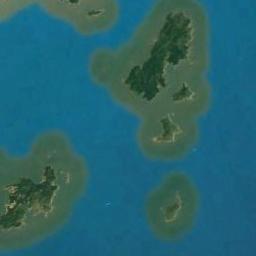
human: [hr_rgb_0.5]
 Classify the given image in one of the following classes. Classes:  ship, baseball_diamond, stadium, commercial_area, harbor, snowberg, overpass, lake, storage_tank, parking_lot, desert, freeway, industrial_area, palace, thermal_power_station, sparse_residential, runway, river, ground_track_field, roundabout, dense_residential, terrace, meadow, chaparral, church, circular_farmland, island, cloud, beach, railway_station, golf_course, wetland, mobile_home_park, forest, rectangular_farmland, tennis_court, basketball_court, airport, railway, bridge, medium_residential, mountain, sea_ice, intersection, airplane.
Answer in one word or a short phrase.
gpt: island